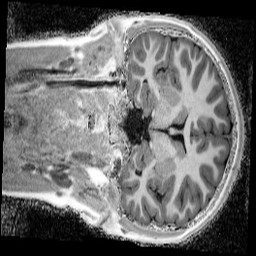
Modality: UNIT1_denoised
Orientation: coronal
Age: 11
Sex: female
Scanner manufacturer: siemens
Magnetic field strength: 3 T
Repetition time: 4 s
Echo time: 0.00299 s